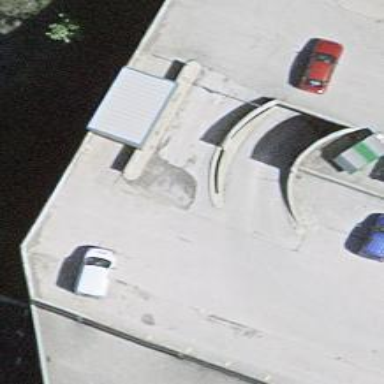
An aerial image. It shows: Parking aisle road leading through building passage tunnel.